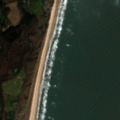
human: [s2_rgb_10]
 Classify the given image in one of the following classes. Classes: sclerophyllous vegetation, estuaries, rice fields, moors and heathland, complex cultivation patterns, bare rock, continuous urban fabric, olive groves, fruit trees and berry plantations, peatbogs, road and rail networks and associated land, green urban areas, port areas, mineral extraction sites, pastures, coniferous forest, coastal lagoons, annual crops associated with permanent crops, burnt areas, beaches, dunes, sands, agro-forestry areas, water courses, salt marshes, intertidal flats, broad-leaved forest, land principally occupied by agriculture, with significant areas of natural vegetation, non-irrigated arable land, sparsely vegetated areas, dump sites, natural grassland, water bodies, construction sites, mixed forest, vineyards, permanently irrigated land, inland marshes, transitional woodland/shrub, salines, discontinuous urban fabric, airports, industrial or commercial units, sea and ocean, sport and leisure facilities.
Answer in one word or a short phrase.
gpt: non-irrigated arable land, pastures, mixed forest, beaches, dunes, sands, sea and ocean